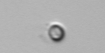
Label: nanoplankton_mix